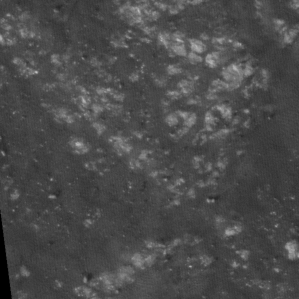
Label: non_frost